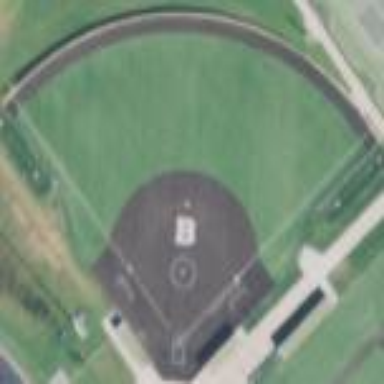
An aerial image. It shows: Baseball pitch for leisure land.